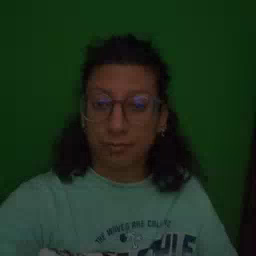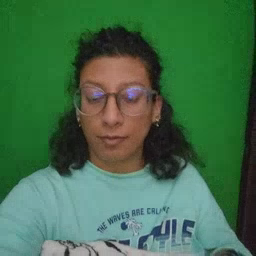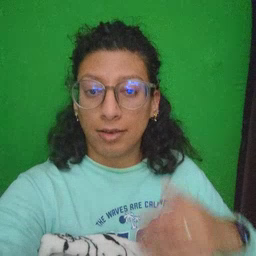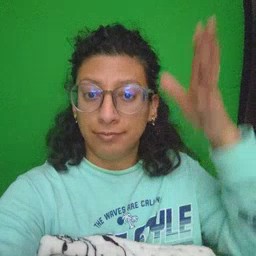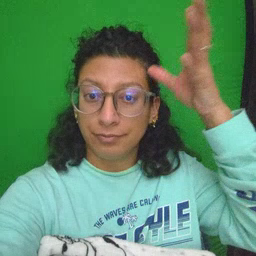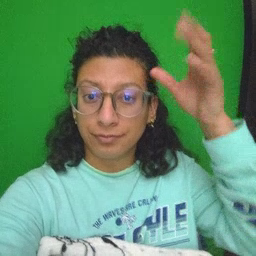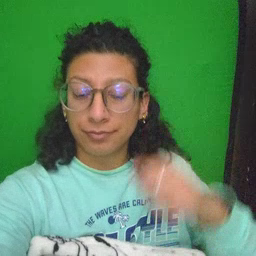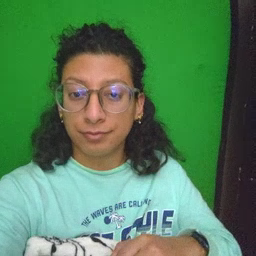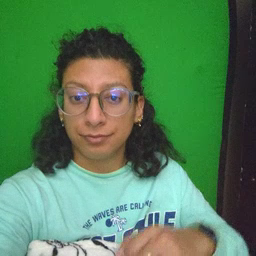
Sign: dad